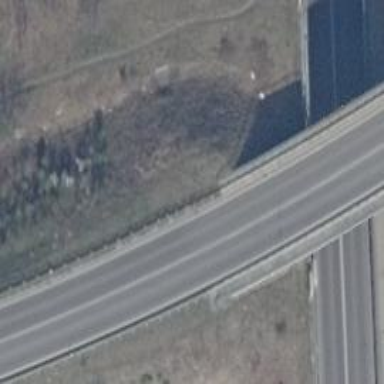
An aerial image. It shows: Motorway bridge with asphalt surface. The bridge is part of primary highway.